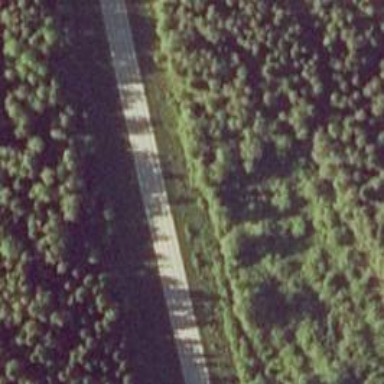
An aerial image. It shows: Asphalt road designated as trunk highway.